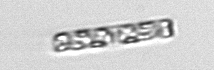
Label: Dactyliosolen_fragilissimus